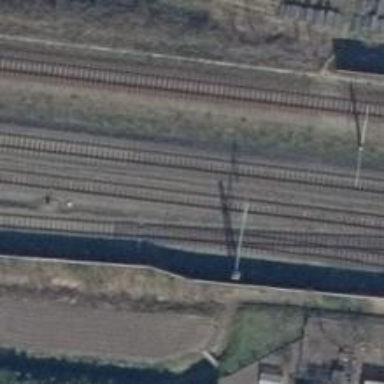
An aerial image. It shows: Railway switch.